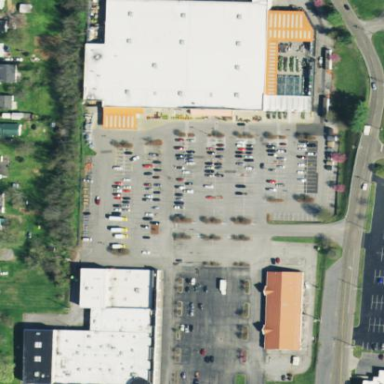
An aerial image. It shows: Retail area.